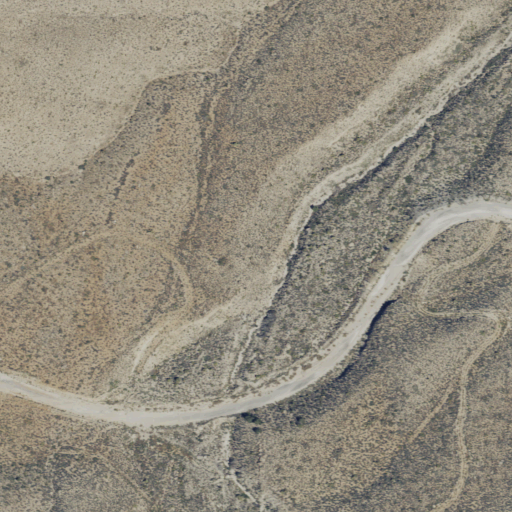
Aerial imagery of valley in California named Arctic Canyon containing shrub, medium intensity development, barren land, low intensity development, high intensity development, and open development